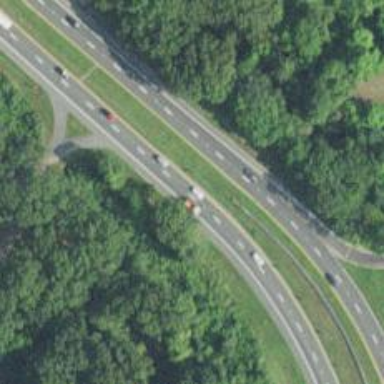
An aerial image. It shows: Expressway with asphalt surface classified as trunk highway.